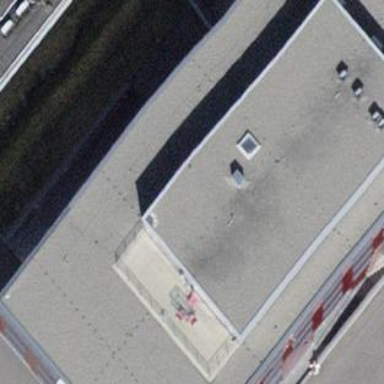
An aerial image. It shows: Commercial building with flat roof.